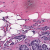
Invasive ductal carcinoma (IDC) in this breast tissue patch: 1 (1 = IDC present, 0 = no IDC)